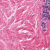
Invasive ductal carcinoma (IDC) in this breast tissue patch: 0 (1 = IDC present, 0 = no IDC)